Aerial crown-view tile of a tropical tree (Barro Colorado Island, Panama), acquired 20240813:
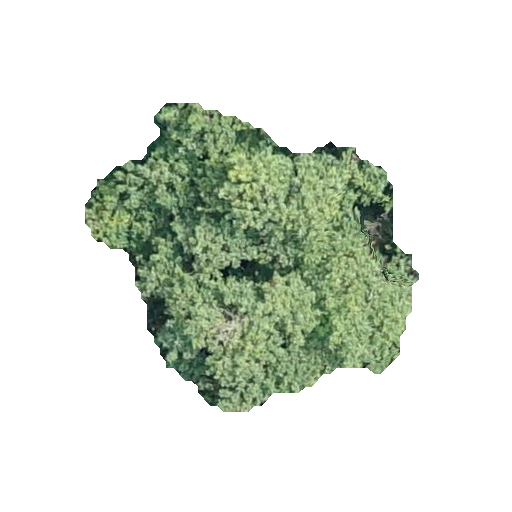
Species: Hieronyma alchorneoides
GBIF accepted scientific name: Hieronyma alchorneoides
Crown area: 101.315 m²